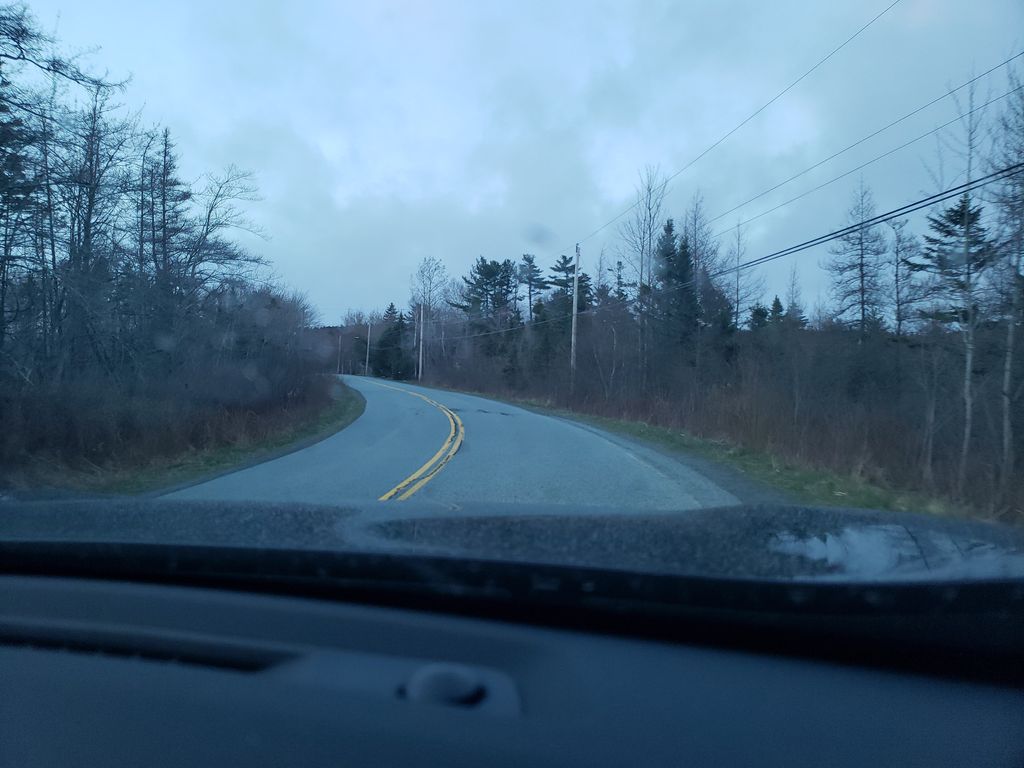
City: halifax